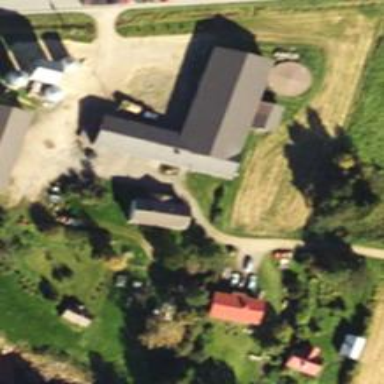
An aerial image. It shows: Farmyard area.